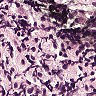
Metastatic tissue present: no